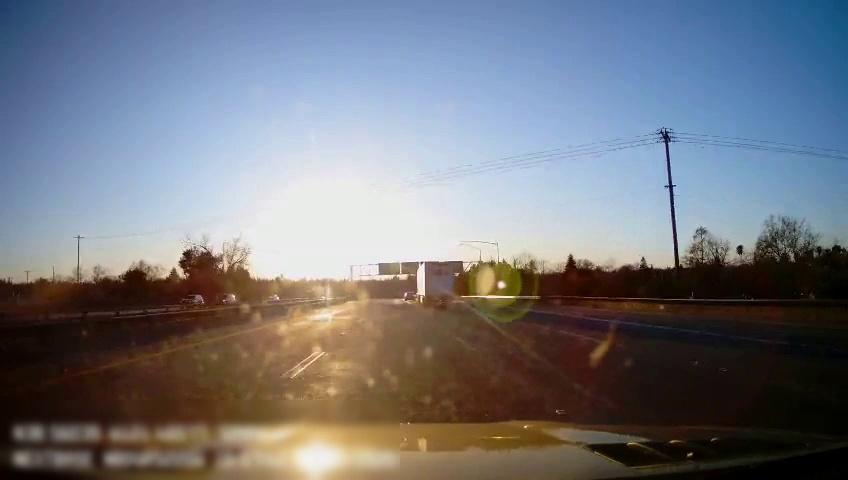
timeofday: Day
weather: Sunny
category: Drivable Space
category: Vehicles | SUV
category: Vehicles | Car
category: Vehicles | Car
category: Vehicles | Truck
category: Lanes | Alternate Lane
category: Lanes | Current Lane
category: Lanes | Current Lane
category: Lanes | Alternate Lane
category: Lanes | Alternate Lane
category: Traffic | Signs
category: Traffic | Signs
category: Traffic | Signs